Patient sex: M
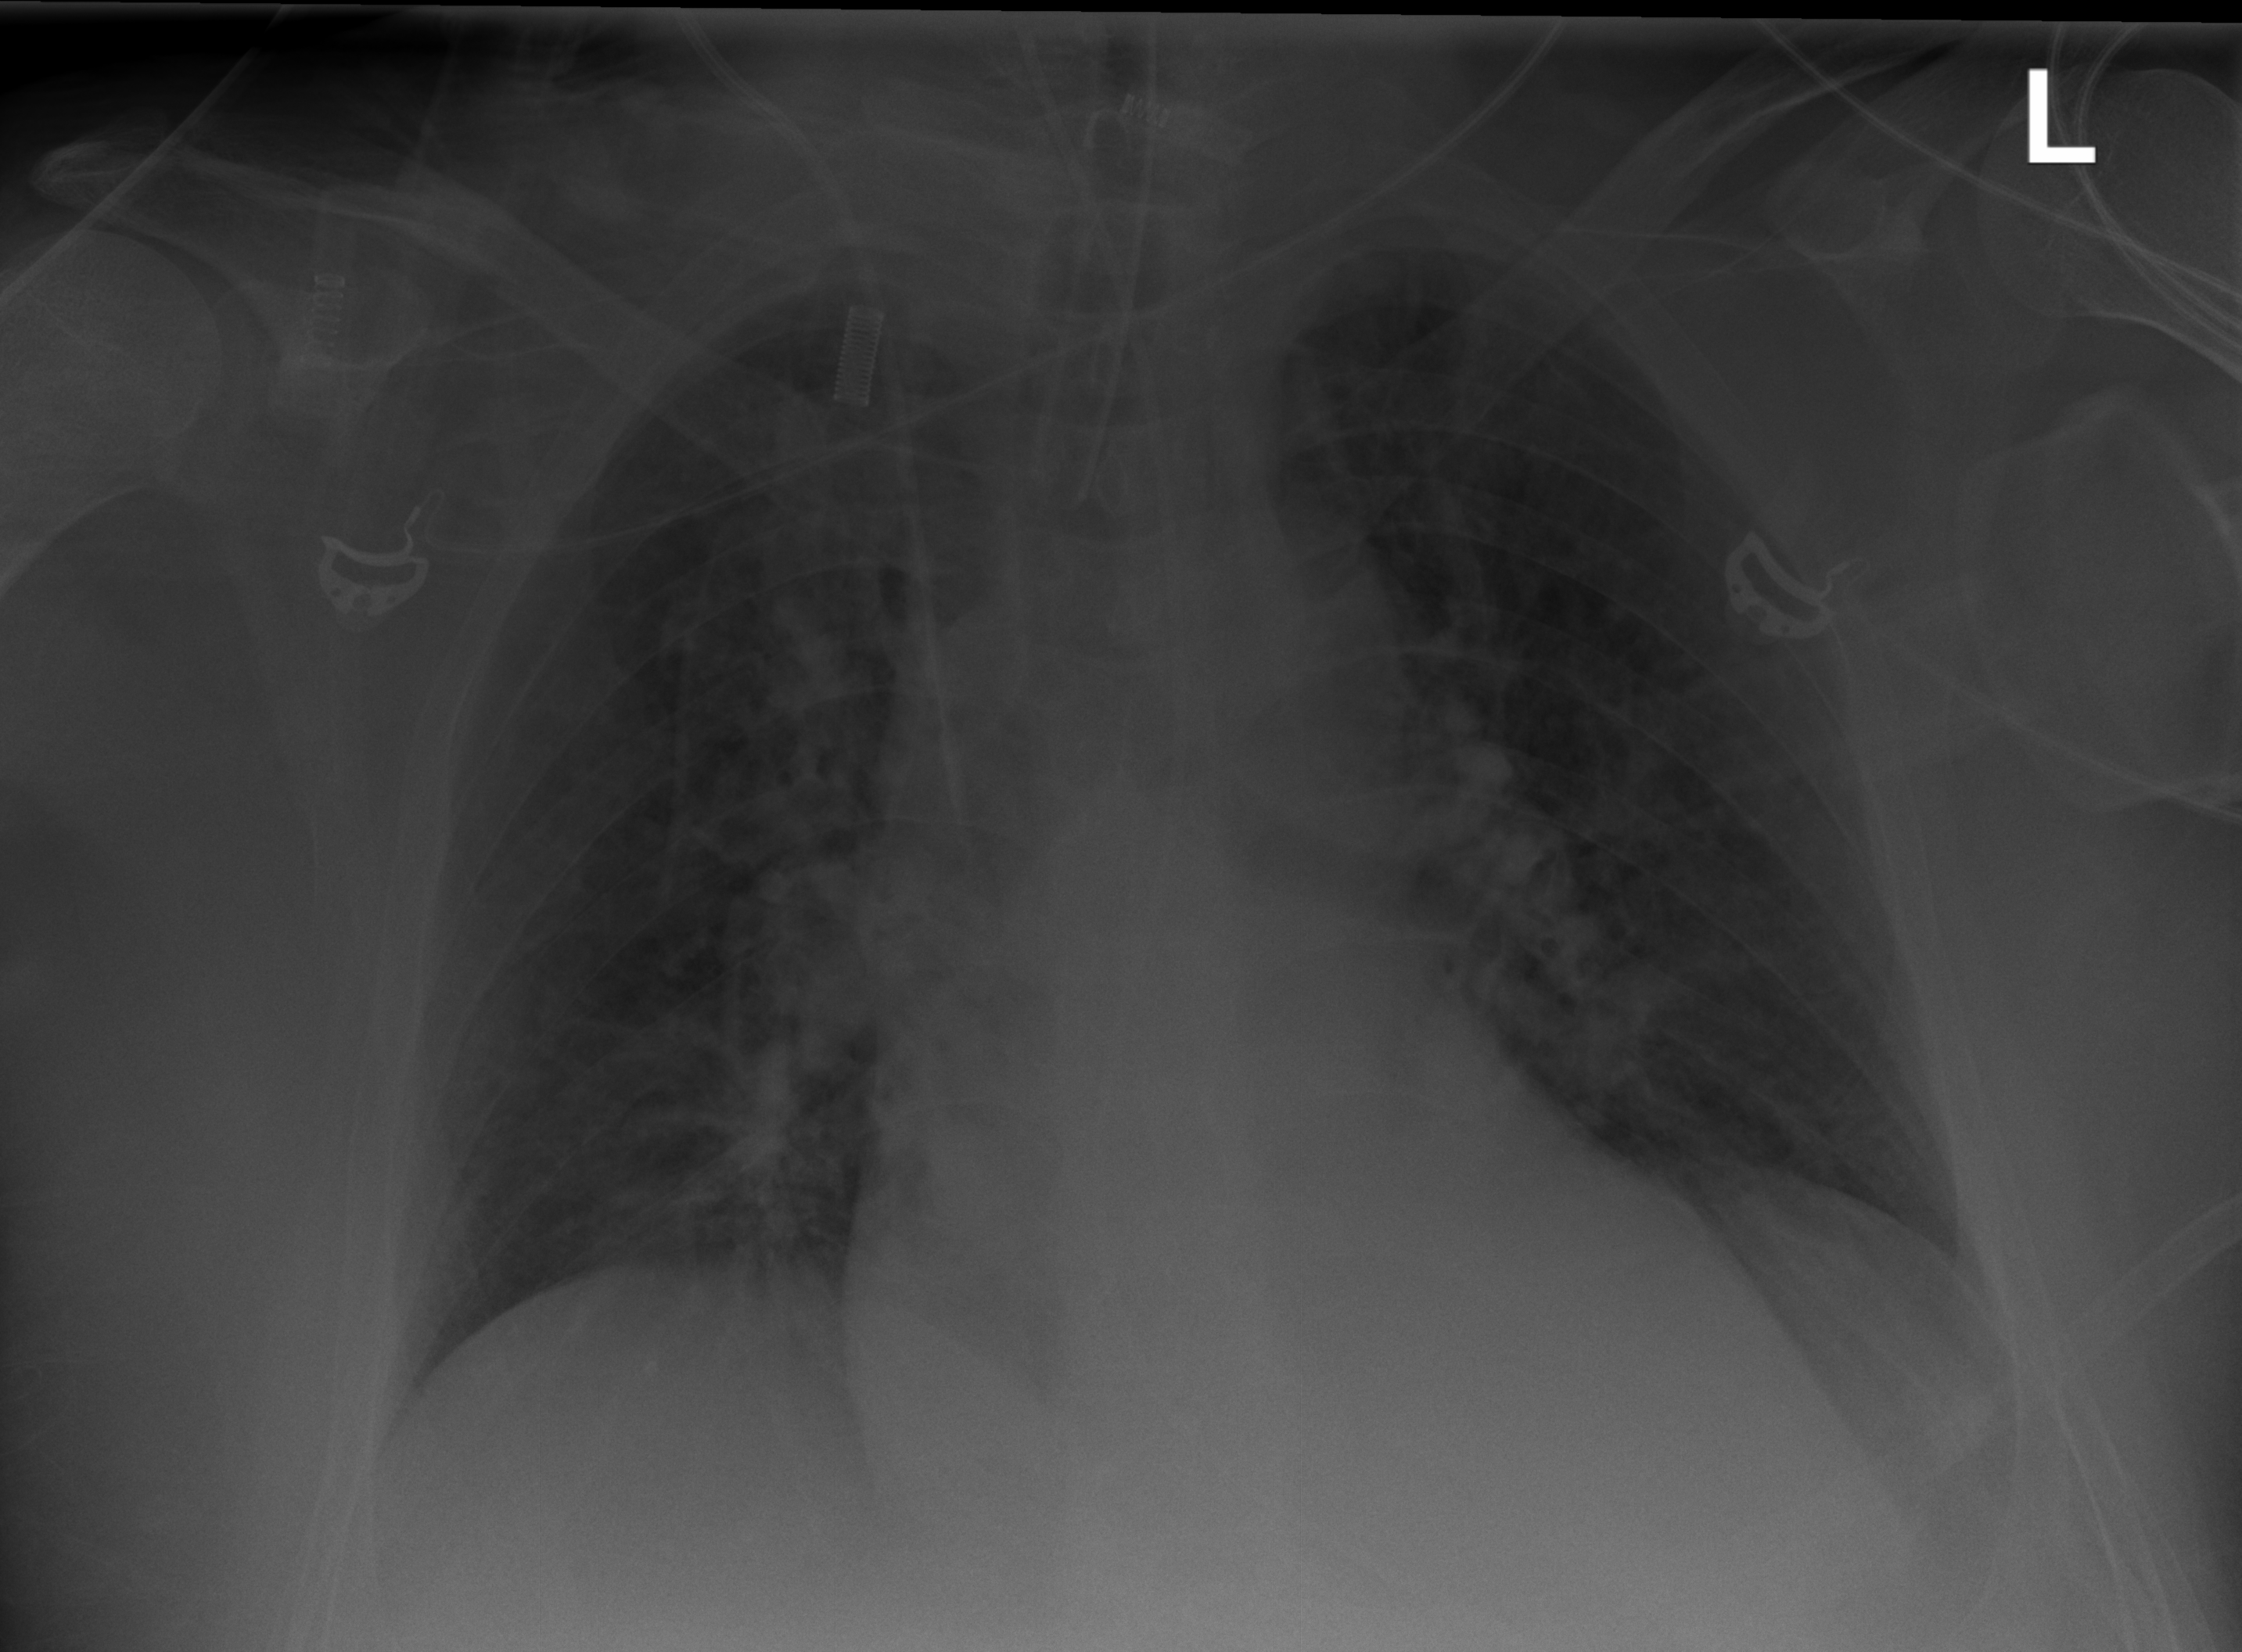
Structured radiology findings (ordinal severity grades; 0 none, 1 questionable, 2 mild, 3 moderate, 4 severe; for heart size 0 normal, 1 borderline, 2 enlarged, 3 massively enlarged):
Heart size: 2
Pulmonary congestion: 2
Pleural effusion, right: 0
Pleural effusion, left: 0
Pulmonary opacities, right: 0
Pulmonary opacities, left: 0
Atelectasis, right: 0
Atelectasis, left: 0